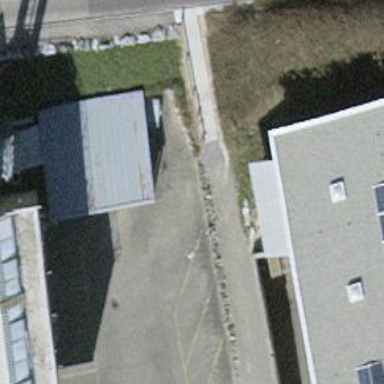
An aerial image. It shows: Paved road with steps.